Question: I'm working on setting up my first node-webkit app and I'm running into issues launching it. I'm on a Mac and the app file structure looks the same as below.
'''
Folder
index.html
package.json
'''
'''
{
"name": "Test App",
"main": "index.html",
"window": {
"toolbar": true,
"width": 800,
"height": 600
}
}
'''
I then ran 'zip data *' in the terminal to zip the app and rename the zip file to 'app.nw'.
When I drag the nw file or the original folder onto node-webkit, it doesn't open my app correctly, instead it displays the default screen.

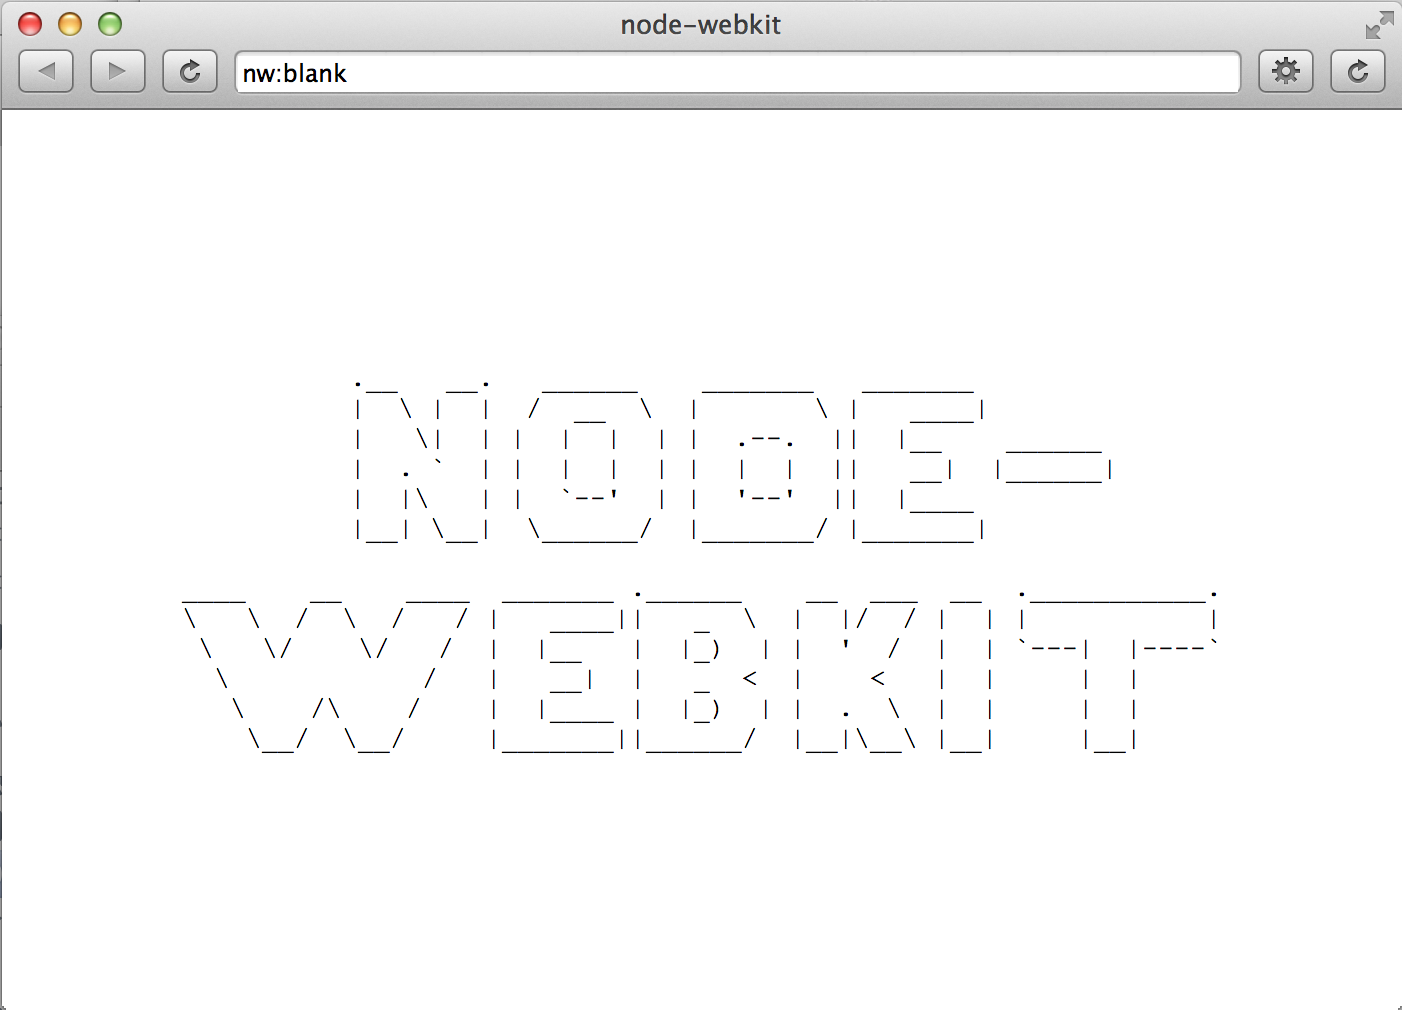
Answer: For development purposes, which it sounds like is what you're doing, you don't need to zip up the application bundle each time. This would be time consuming and wasteful, and if we as developers had to do that every time we made a change, many more of us would be foaming at the mouth crazy, not getting anything done, and despising our roles as programmers. :)
Instead, you can run straight from the codebase by installing the <URL> globally:
'''
$ sudo npm install -g nodewebkit
'''
Then assuming you are in the folder containing the package.json file, you can start the application via the following command:
'''
$ nodewebkit .
'''
But this is just skimming the surface of all of the cool things you can do to keep yourself from going insane and donning that straight-jacket! Several people in the node-webkit community have built some really awesome tools, in full Kathy Sierra style, that <URL>.
First and foremost is <URL>. This is a livereload module that will actually reload the node-webkit app after every change you make. That's a far cry from the zip, run, test, make changes, zip, run, test cycle that many of us have been prisoners to in the past.
With that said, it sounds like you're just starting out with this platform. My suggestion is, whenever you find something you need to do, just google "npm " and there may very well be a module or some open source code to quickly help get you from point A to point B. Hope this helps!